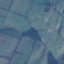
Land use / land cover class: Pasture